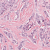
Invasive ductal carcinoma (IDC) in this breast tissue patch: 1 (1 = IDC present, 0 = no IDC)